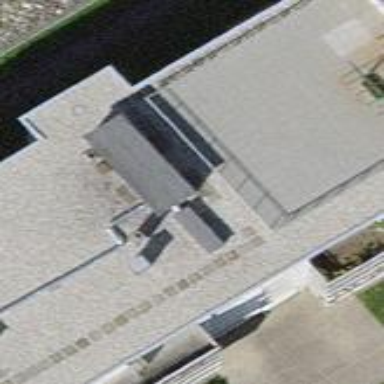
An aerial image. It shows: Residential building.